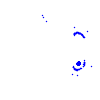
Particle: electron